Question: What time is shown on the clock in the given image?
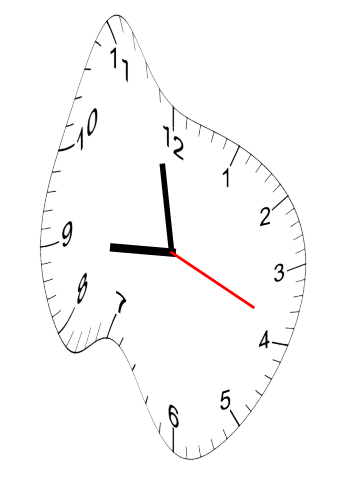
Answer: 08:58:19